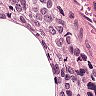
Metastatic tissue present: yes